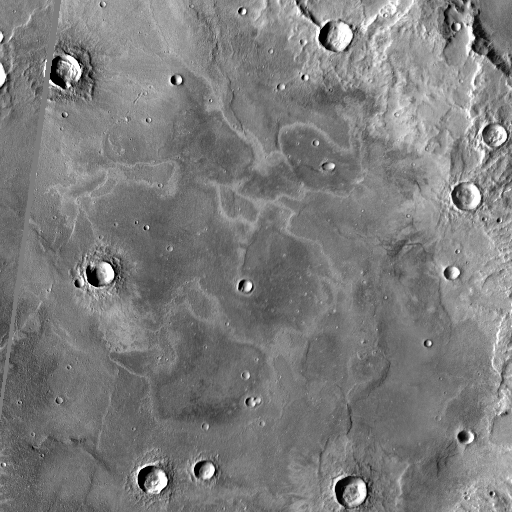
Crater classes present: Background, Other, Layered